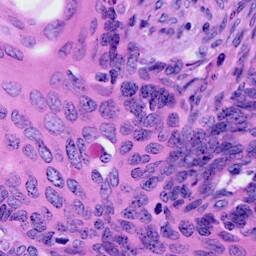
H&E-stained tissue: Cervix